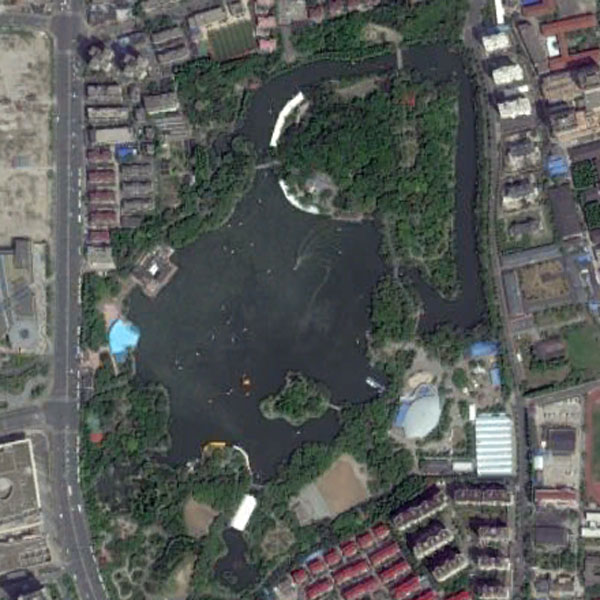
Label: Park